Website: home-depot
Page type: billing-address
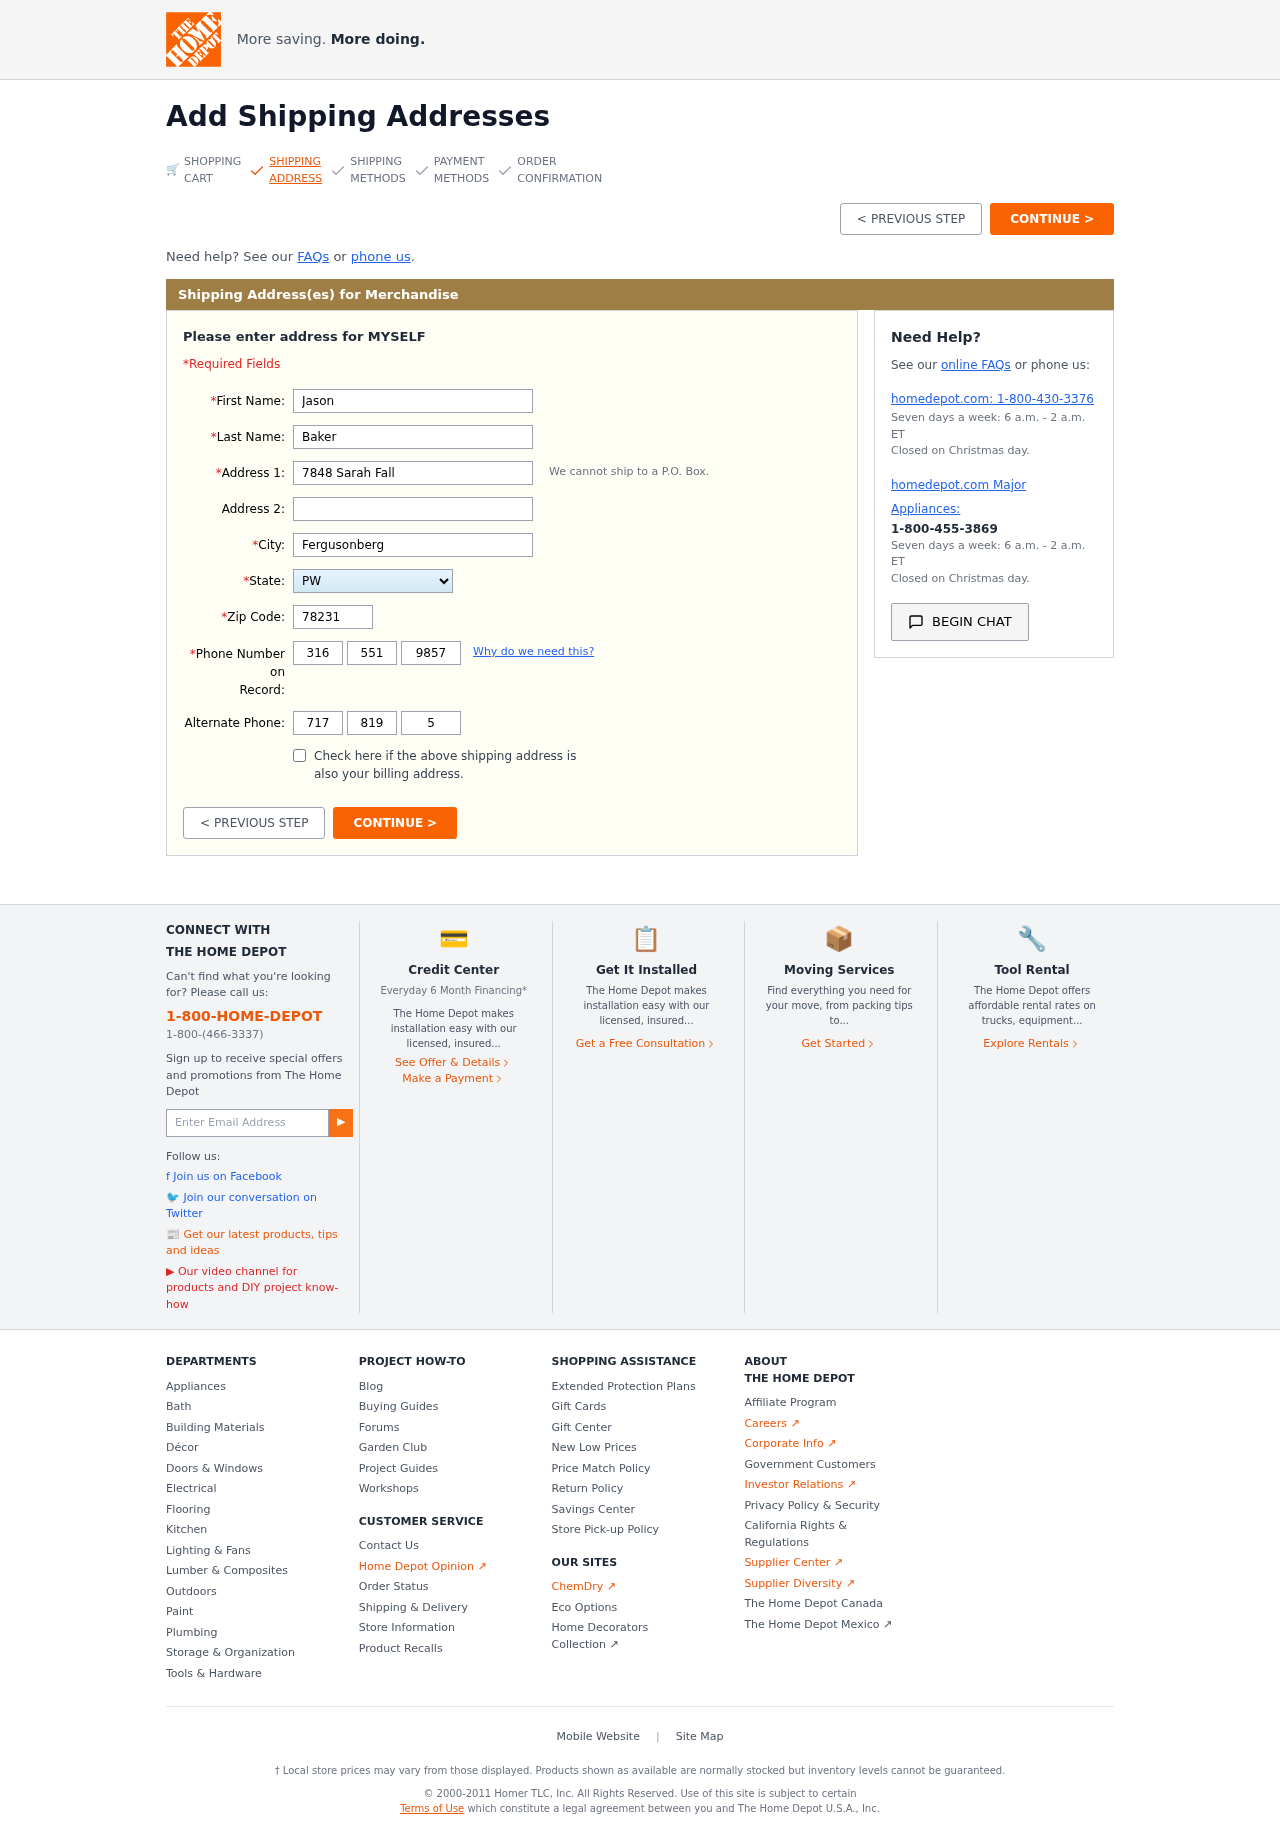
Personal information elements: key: PII_STATE
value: PW
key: PII_FIRSTNAME
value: Jason
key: PII_LASTNAME
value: Baker
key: PII_STREET
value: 7848 Sarah Fall
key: PII_CITY
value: Fergusonberg
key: PII_POSTCODE
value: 78231
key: PII_PHONE_AREA
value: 316
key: PII_PHONE_PREFIX
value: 551
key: PII_PHONE_LINE
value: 9857
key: PII_PHONE_ALT_AREA
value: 717
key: PII_PHONE_ALT_PREFIX
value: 819
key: PII_PHONE_ALT_LINE
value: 5387